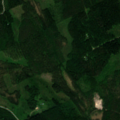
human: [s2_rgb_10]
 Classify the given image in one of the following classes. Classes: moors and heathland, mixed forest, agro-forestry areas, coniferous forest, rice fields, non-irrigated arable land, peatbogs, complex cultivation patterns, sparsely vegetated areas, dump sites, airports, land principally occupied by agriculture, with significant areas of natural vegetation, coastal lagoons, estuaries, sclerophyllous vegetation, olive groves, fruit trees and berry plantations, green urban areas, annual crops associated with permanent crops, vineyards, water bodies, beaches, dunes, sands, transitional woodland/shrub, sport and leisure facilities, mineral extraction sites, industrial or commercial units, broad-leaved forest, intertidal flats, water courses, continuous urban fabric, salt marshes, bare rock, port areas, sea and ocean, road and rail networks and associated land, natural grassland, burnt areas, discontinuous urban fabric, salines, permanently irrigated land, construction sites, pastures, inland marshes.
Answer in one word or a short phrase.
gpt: coniferous forest, mixed forest, transitional woodland/shrub